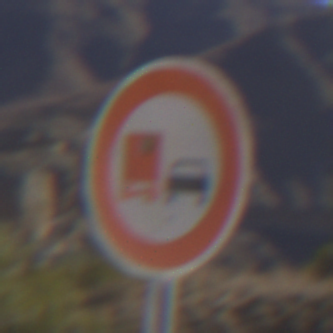
Verkehrszeichen: UeberholverbotKraftfahrzeuge
Umgebung: Outdoor, Nature
Tageszeit: Midday
Wetter: Clear
Licht: Natural
Jahreszeit: NotSpecified
Kontrast: HighContrast